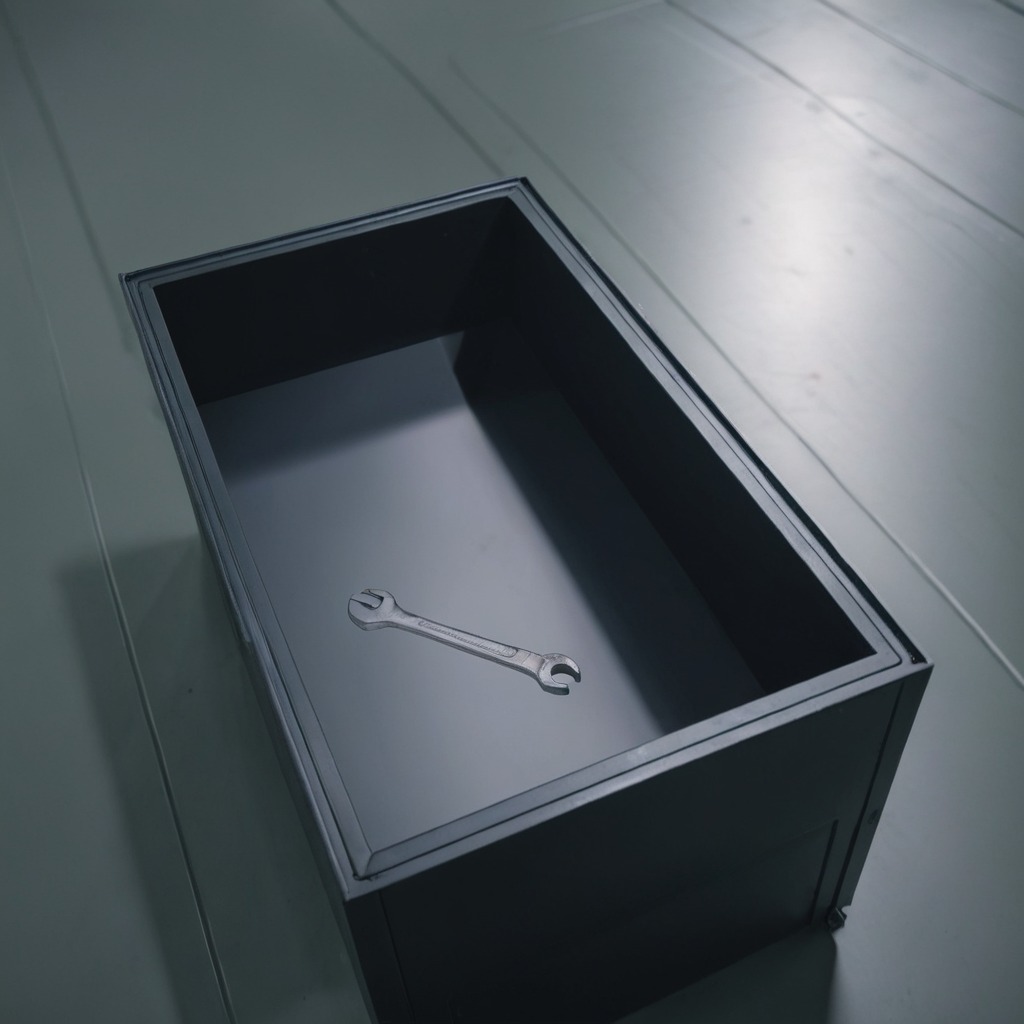
A wrench lies on the toolbox surface in an airplane hangar workshop 8K.